Question: How can I find and offset biggest slice using google pie chart?

In this example it should be the language Hindi with 300 millions speakers.
'''
google.charts.load("current", {packages:["corechart"]});
google.charts.setOnLoadCallback(drawChart);
function drawChart() {
var data = google.visualization.arrayToDataTable([
['Language', 'Speakers (in millions)'],
['Assamese', 13], ['Bengali', 83], ['Bodo', 1.4],
['Dogri', 2.3], ['Gujarati', 46], ['Hindi', 300],
['Kannada', 38], ['Kashmiri', 5.5], ['Konkani', 5],
['Maithili', 20], ['Malayalam', 33], ['Manipuri', 1.5],
['Marathi', 72], ['Nepali', 2.9], ['Oriya', 33],
['Punjabi', 29], ['Sanskrit', 0.01], ['Santhali', 6.5],
['Sindhi', 2.5], ['Tamil', 61], ['Telugu', 74], ['Urdu', 52]
]);
var options = {
title: 'Indian Language Use',
legend: 'none',
pieSliceText: 'label',
slices: { 5: {offset: 0.1}
}
};
var chart = new google.visualization.PieChart(document.getElementById('piechart'));
chart.draw(data, options);
}
'''
'''
<script src="https://www.gstatic.com/charts/loader.js"></script>
<div id="piechart" style="width: 500px; height: 400px;"></div>
'''
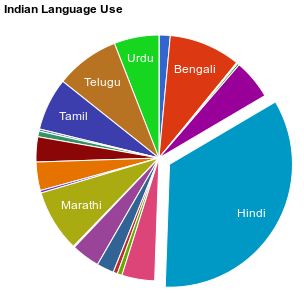
Answer: Utilizing the API, you can use the <URL>.
'data.getSortedRows([{column: 1, desc: true}])' will return the sorted array of row IDs. index '0' will be the largest one. Then it's a simple matter of applying that to your 'options' variable:
'''
google.charts.load("current", {packages:["corechart"]});
google.charts.setOnLoadCallback(drawChart);
function drawChart() {
var data = google.visualization.arrayToDataTable([
['Language', 'Speakers (in millions)'],
['Assamese', 13], ['Bengali', 83], ['Bodo', 1.4],
['Dogri', 2.3], ['Gujarati', 46], ['Hindi', 300],
['Kannada', 38], ['Kashmiri', 5.5], ['Konkani', 5],
['Maithili', 20], ['Malayalam', 33], ['Manipuri', 1.5],
['Marathi', 72], ['Nepali', 2.9], ['Oriya', 33],
['Punjabi', 29], ['Sanskrit', 0.01], ['Santhali', 6.5],
['Sindhi', 2.5], ['Tamil', 61], ['Telugu', 74], ['Urdu', 52]
]);
var options = {
title: 'Indian Language Use',
legend: 'none',
pieSliceText: 'label',
slices: {}
};
options.slices[data.getSortedRows([{column: 1, desc: true}])[0]] = {offset: 0.1};
var chart = new google.visualization.PieChart(document.getElementById('piechart'));
chart.draw(data, options);
}
'''
'''
<script src="https://www.gstatic.com/charts/loader.js"></script>
<div id="piechart" style="width: 500px; height: 400px;"></div>
'''